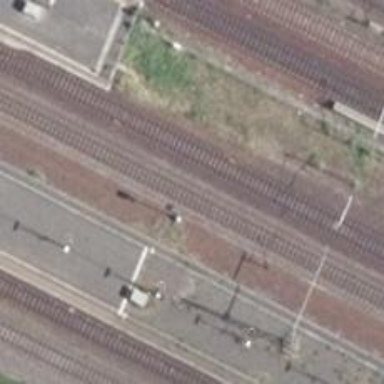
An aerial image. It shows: Railway signal.